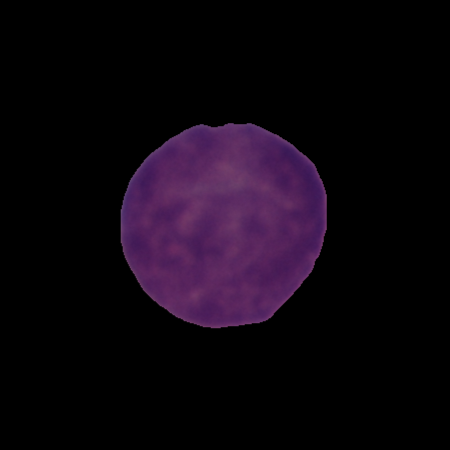
Label: cancer